Question: How can this Mathematica code be ported to Python? I do not know the Mathematica syntax and am having a hard time understanding how this is described in a more traditional language.

Source (pg 5): <URL>
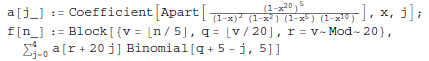
Answer: This cannot be ported to Python directly as the definition 'a[j]' uses the Symbolic Arithmetic feature of Mathematica.
'a[j]' is basically the coefficient of x in the series expansion of that rational function inside Apart.
Assume you have 'a[j]', then 'f[n]' is easy. A Block in Mathematica basically introduces a scope for variables. The first list initializes the variable, and the rest is the execution of the code. So
'''
from __future__ import division
def f(n):
v = n // 5
q = v // 20
r = v % 20
return sum(binomial(q+5-j, 5) * a[r+20*j] for j in range(5))
'''
('binomial' is the <URL>